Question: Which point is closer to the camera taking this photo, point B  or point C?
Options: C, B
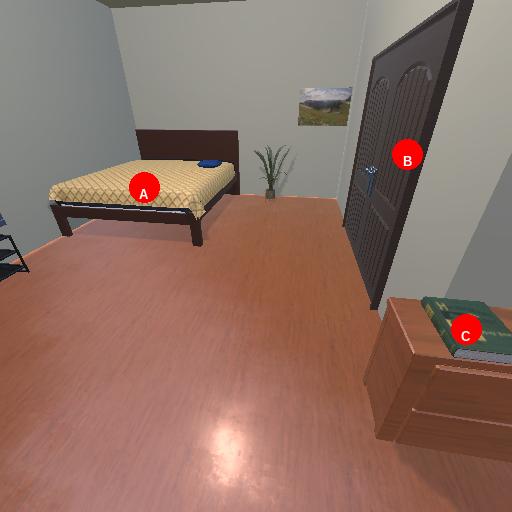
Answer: C